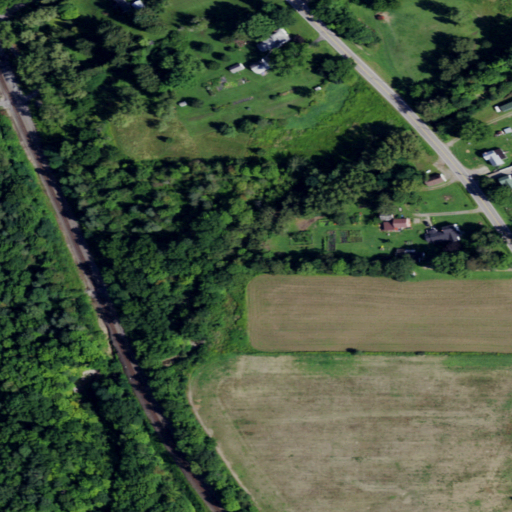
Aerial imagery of valley in New York named Kennedy Gulf containing deciduous forest, cultivated crops, pasture, open development, mixed forest, low intensity development, and evergreen forest